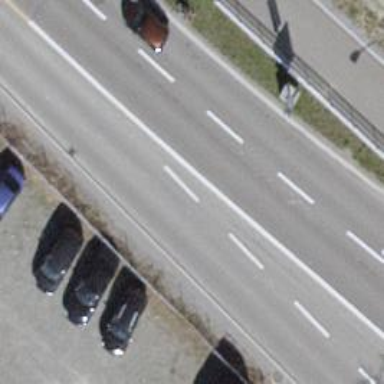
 which is classified as primary highway."